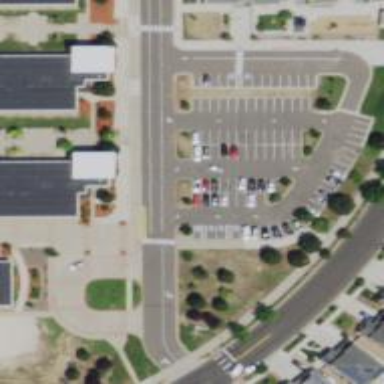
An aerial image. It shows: Parking space.